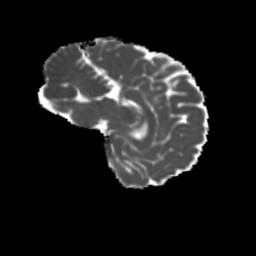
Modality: MD
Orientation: sagittal
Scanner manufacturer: siemens
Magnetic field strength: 3 T
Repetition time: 4 s
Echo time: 0.0594 s